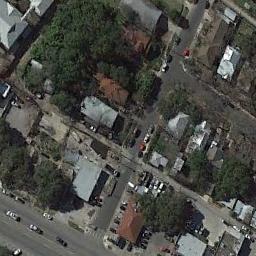
Label: residential